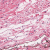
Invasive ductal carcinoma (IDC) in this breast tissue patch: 0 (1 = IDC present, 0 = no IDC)